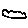
Label: cloud